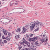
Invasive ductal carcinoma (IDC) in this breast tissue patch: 0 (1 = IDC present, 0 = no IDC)